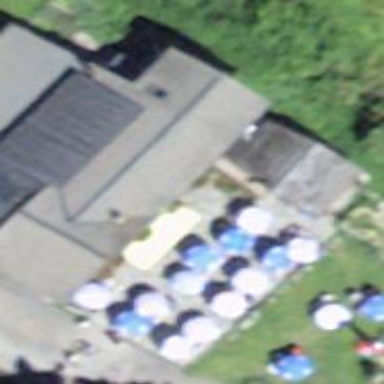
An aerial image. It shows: Cafe.